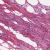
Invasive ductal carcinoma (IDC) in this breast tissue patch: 0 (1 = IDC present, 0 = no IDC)